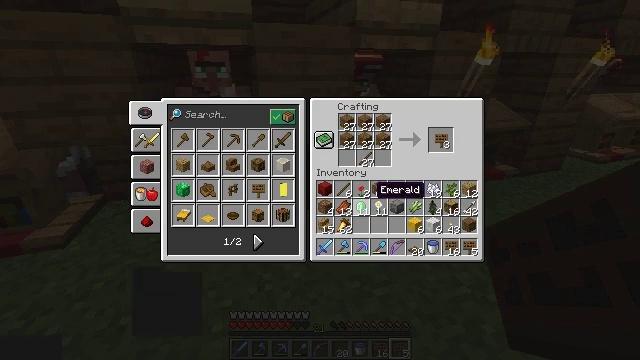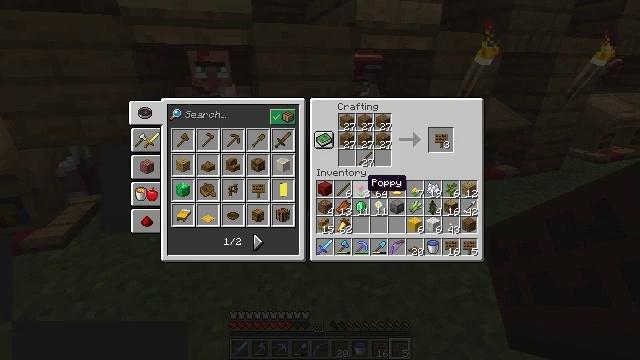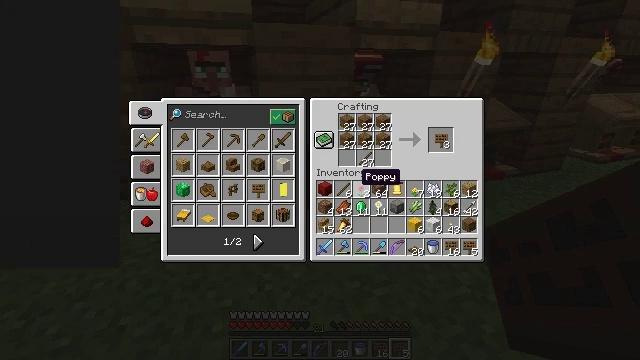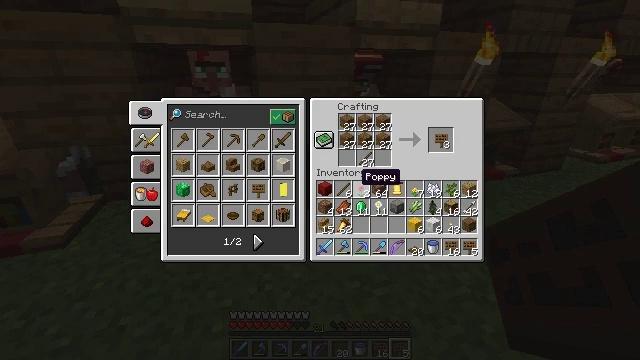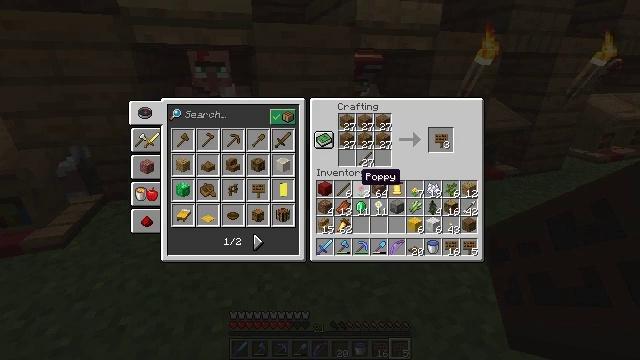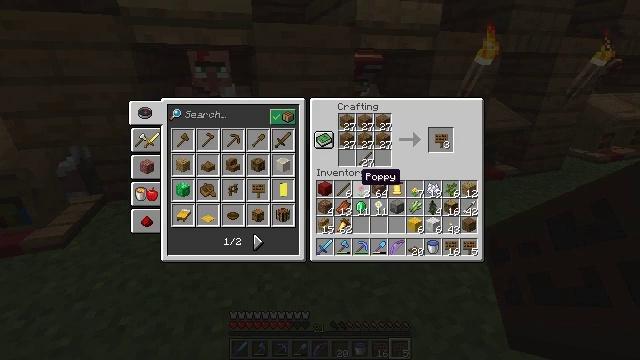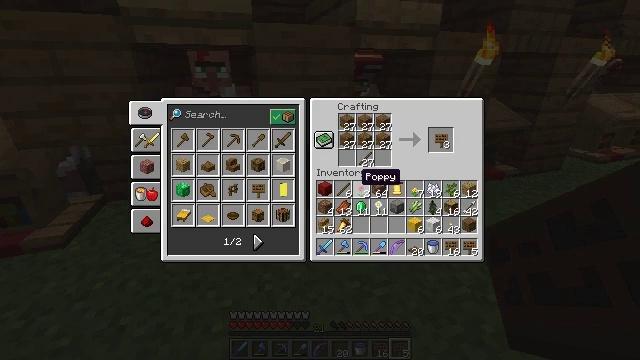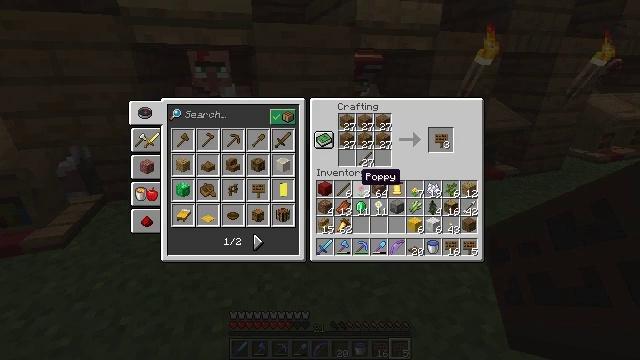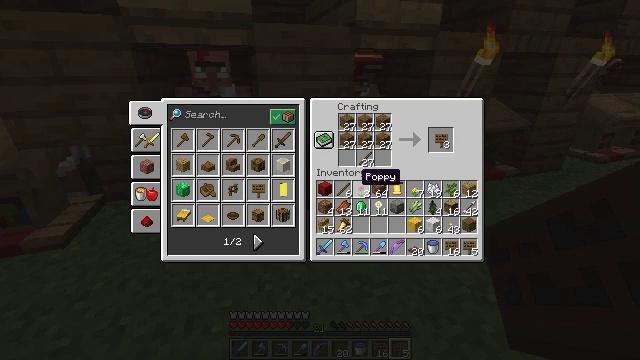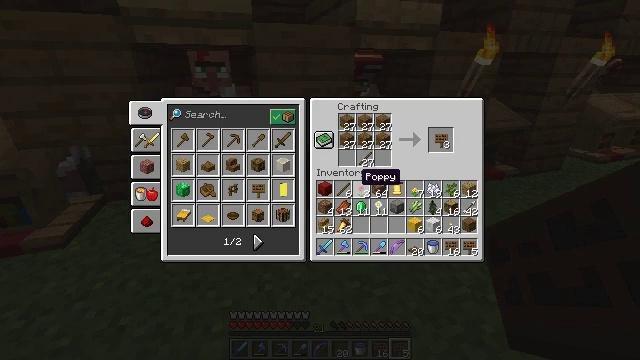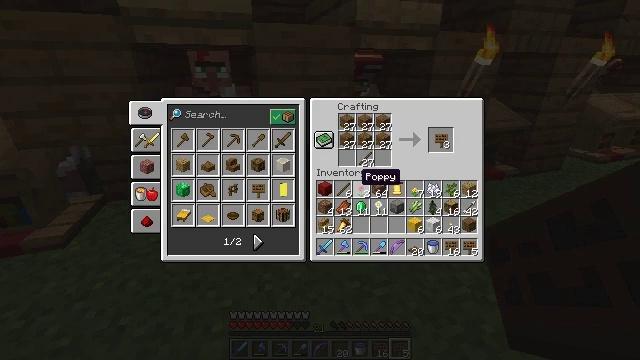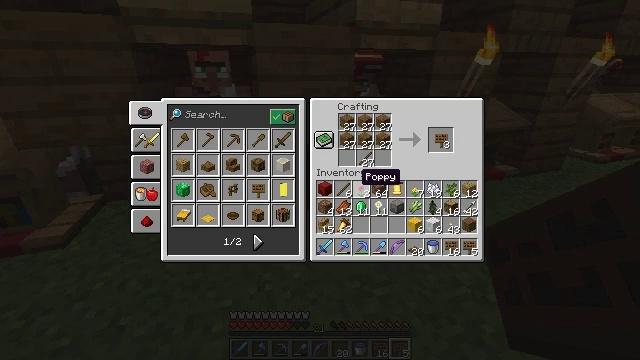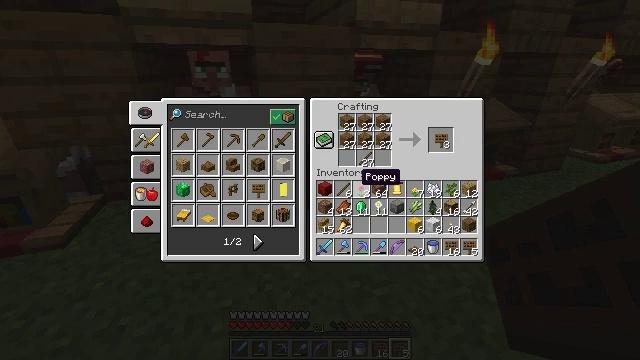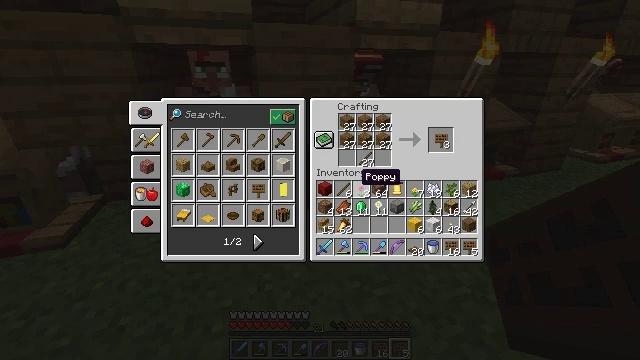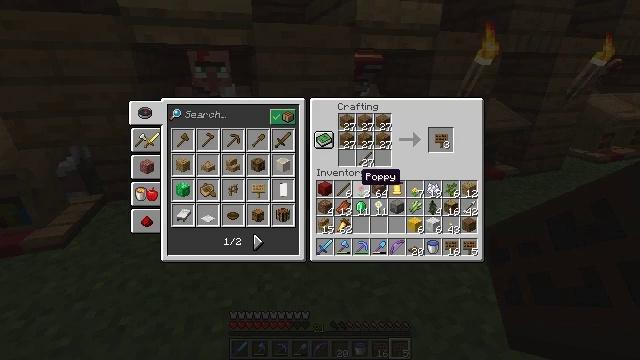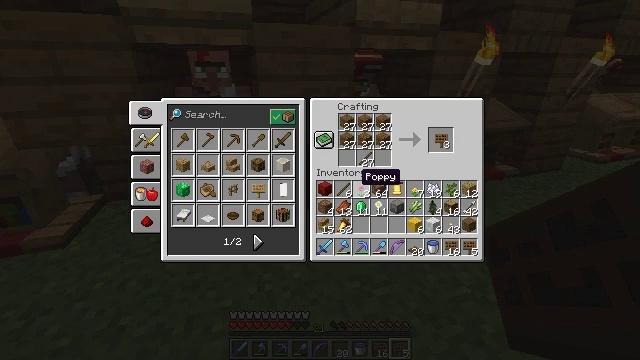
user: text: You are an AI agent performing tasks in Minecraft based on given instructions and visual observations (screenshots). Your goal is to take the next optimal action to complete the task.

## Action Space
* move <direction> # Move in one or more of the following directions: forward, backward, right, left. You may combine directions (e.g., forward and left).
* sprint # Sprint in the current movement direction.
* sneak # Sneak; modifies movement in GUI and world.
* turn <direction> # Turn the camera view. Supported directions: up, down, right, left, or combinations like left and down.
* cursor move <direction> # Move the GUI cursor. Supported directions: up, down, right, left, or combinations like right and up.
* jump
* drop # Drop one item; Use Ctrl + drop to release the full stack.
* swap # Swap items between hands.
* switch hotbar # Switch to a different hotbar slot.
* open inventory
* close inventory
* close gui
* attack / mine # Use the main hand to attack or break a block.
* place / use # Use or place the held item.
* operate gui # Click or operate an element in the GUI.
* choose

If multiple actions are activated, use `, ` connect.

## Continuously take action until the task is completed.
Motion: motion action
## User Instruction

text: Drop a spruce sign.
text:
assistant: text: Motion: cursor move left and up
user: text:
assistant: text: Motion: no_op
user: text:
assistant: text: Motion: no_op
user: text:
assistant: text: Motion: no_op
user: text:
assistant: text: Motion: no_op
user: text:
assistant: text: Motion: no_op
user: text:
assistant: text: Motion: no_op
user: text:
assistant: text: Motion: no_op
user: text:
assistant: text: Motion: no_op
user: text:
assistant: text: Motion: no_op
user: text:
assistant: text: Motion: no_op
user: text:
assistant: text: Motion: no_op
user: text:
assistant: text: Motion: no_op
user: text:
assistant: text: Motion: no_op
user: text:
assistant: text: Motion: no_op
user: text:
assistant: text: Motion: no_op
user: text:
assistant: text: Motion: no_op
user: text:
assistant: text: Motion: no_op
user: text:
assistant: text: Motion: no_op
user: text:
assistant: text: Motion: no_op
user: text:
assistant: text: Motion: no_op
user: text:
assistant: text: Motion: no_op
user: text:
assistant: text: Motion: no_op
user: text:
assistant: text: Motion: no_op
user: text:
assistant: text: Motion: no_op
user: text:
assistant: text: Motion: no_op
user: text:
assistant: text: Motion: no_op
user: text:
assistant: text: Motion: no_op
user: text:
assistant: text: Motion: no_op
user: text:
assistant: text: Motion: no_op